Aerial crown-view tile of a tropical tree (Barro Colorado Island, Panama), acquired 20240918:
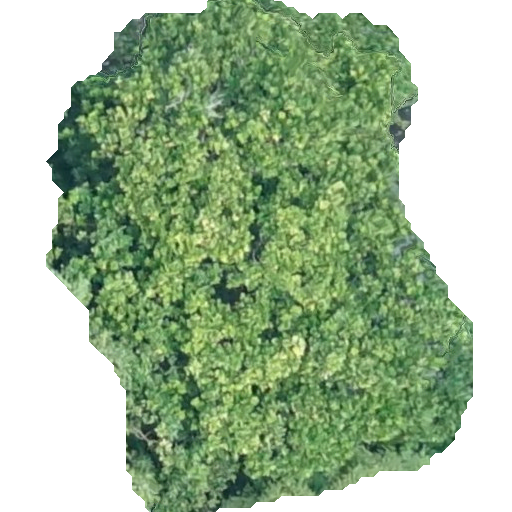
Species: Anacardium excelsum
GBIF accepted scientific name: Anacardium excelsum
Crown area: 256.756 m²